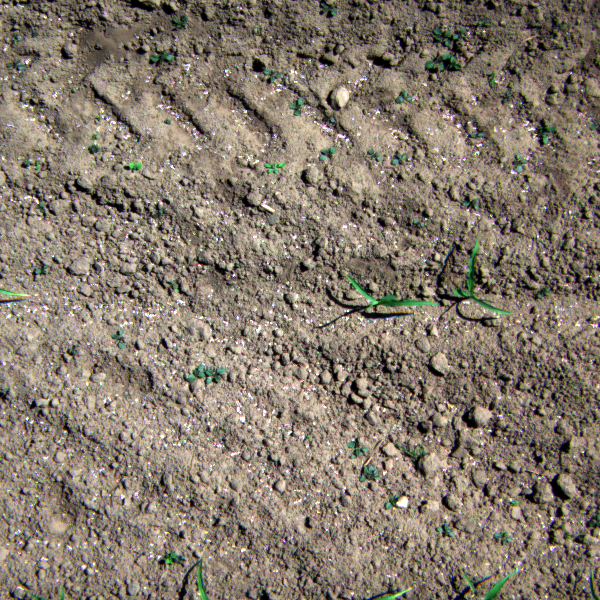
Acquisition date: 2023-05-30
Tile: 0760
Annotated plant instances:
label: maize
label: maize
label: amaranth
label: maize
label: maize
label: maize
label: maize
label: maize
label: amaranth
label: amaranth
label: amaranth
label: amaranth
label: amaranth
label: amaranth
label: amaranth
label: weed_other
label: barnyard_grass
label: amaranth
label: amaranth
label: amaranth
label: amaranth
label: amaranth
label: amaranth
label: amaranth
label: amaranth
label: amaranth
label: amaranth
label: amaranth
label: amaranth
label: amaranth
label: amaranth
label: amaranth
label: amaranth
label: amaranth
label: amaranth
label: amaranth
label: barnyard_grass
label: amaranth
label: amaranth
label: amaranth
label: amaranth
label: amaranth
label: amaranth
label: amaranth
label: amaranth
label: amaranth
label: amaranth
label: amaranth
label: amaranth
label: quickweed
label: weed_other
label: amaranth
label: barnyard_grass
label: amaranth
label: weed_other
label: weed_other
label: weed_other
label: weed_other
label: weed_other
label: weed_other
label: weed_other